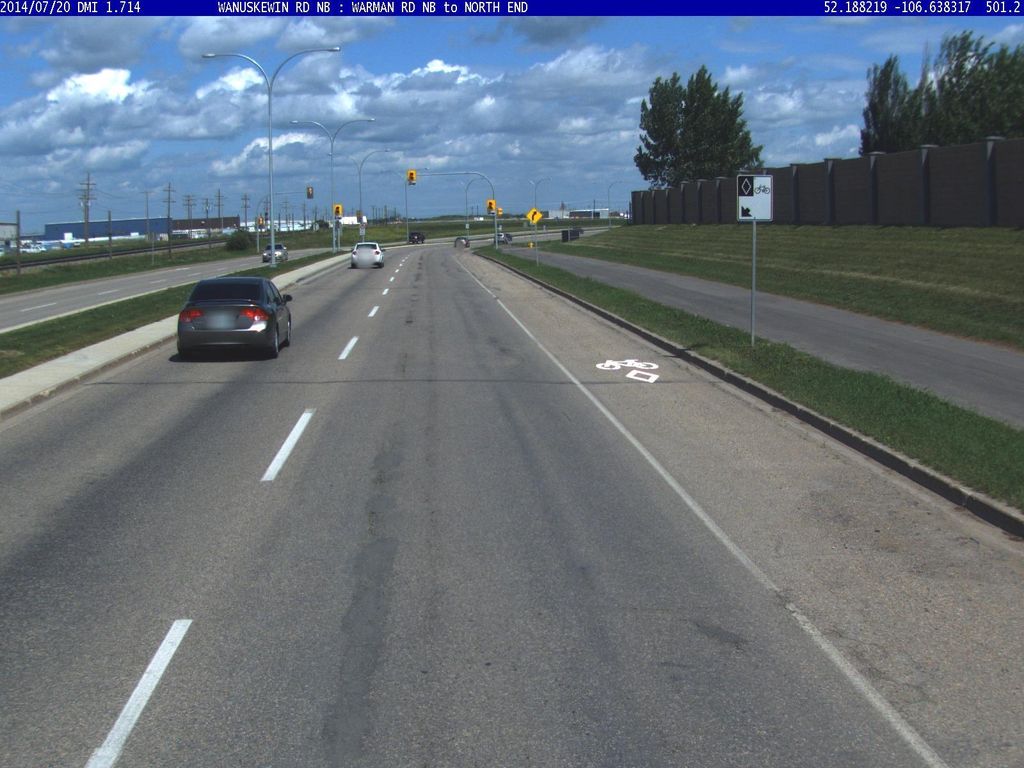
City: saskatoon